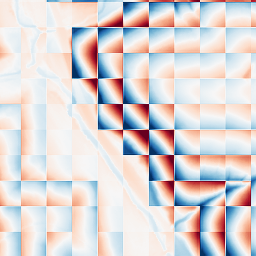
Category: wavelet
Decomposition family: wavelet_biorthogonal
Decomposition parameters: wavelet: bior1.3
level: 5
Upsampling method: quartic
Upsampling parameters: scale: 2
Upsampling scale: 2